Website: bh-photo
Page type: newsletter-management
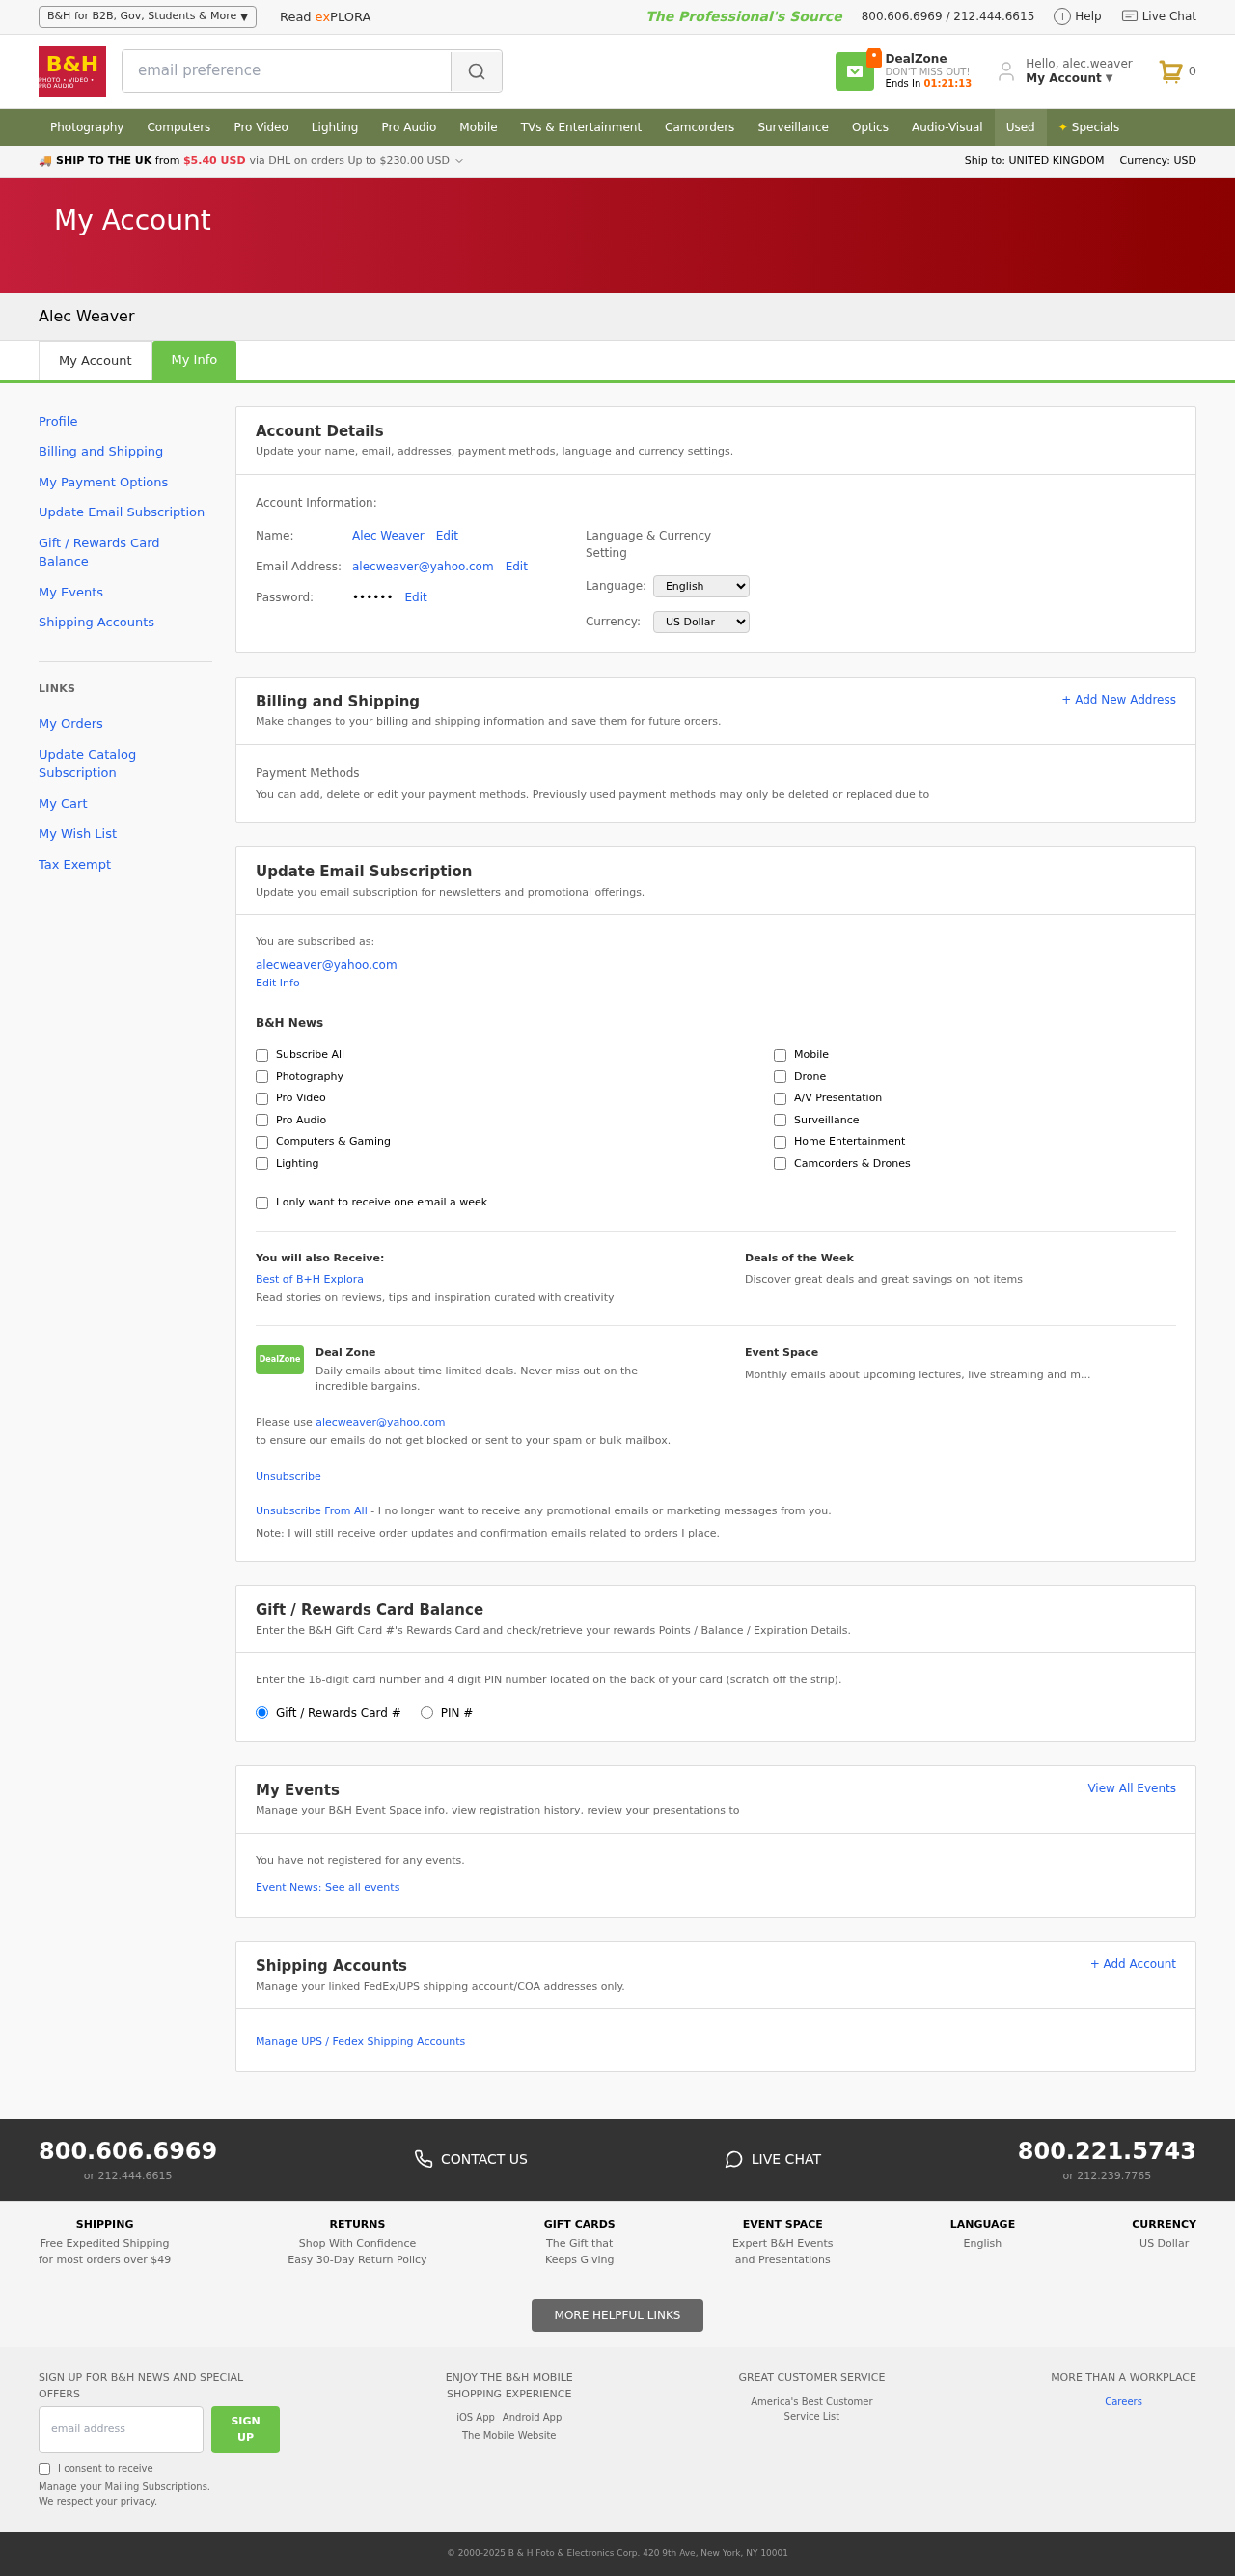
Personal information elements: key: PII_EMAIL
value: alecweaver@yahoo.com
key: PII_FULLNAME
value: Alec Weaver
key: PII_LOGIN_USERNAME
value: alec.weaver
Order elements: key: ORDER_NUM_ITEMS
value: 0
Search elements: key: HEADER_SEARCH
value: email preference